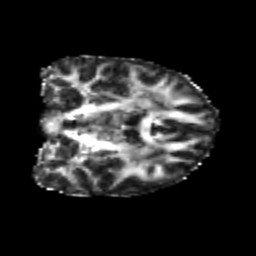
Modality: FA
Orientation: coronal
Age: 25
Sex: female
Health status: healthy
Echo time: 0.074 s